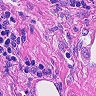
Metastatic tissue present: no